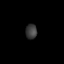
Tissue: prostate
Cell type: T cells
Senescence score: 0.3531
Nuclear area (px): 170
Mean DAPI intensity: 58.006